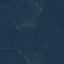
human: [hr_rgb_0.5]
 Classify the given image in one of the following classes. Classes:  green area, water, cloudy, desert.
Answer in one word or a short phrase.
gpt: green area